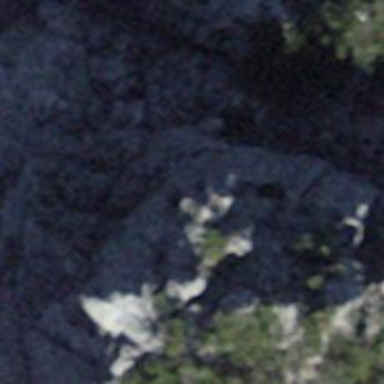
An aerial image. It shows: Natural cliff.